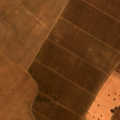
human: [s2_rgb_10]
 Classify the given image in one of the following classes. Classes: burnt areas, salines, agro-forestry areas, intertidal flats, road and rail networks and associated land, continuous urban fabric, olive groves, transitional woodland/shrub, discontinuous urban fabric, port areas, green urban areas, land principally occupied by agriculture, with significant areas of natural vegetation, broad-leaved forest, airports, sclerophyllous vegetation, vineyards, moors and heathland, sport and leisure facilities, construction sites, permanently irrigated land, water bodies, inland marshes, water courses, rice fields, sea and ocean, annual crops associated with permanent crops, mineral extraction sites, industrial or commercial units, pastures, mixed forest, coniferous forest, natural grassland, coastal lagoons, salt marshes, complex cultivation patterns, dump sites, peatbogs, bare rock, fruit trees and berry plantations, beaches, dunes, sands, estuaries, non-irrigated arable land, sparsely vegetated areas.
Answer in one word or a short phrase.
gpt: fruit trees and berry plantations, olive groves, pastures